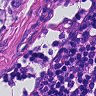
Metastatic tissue present: yes